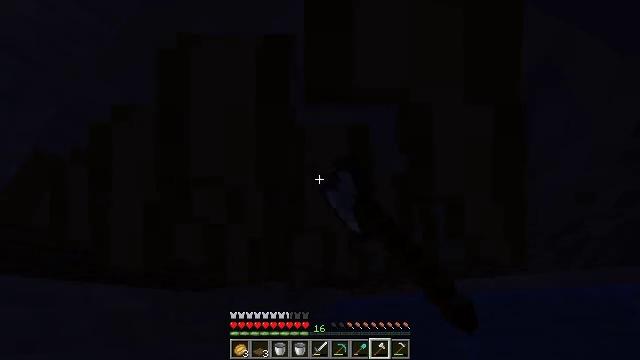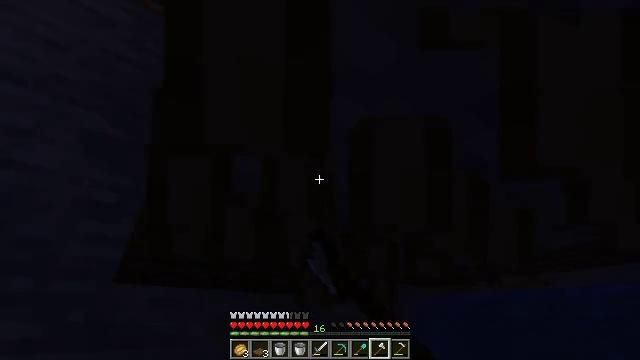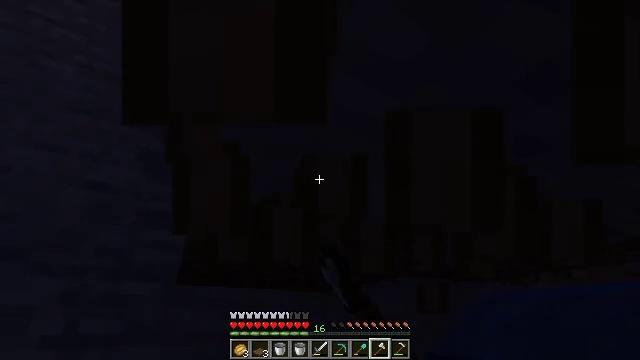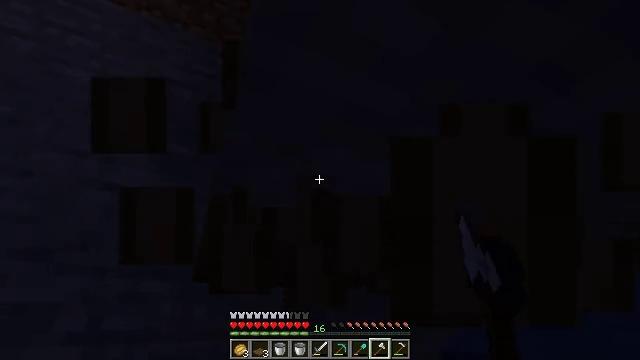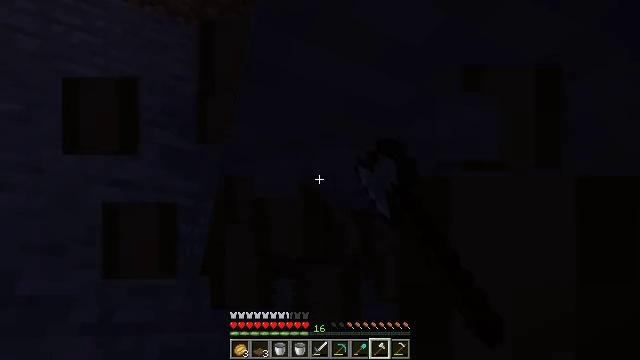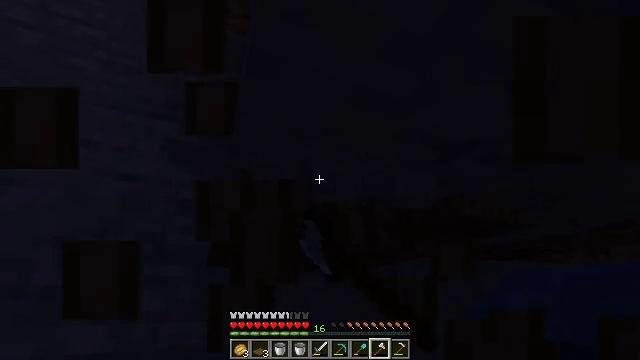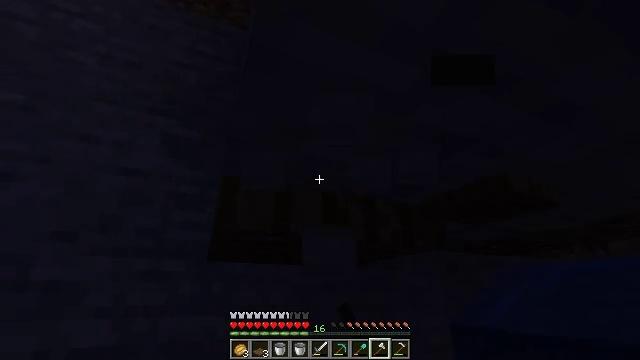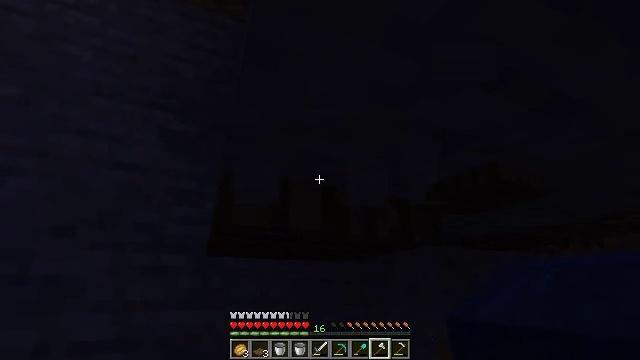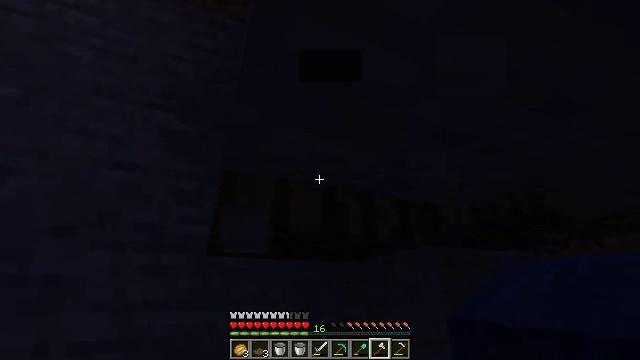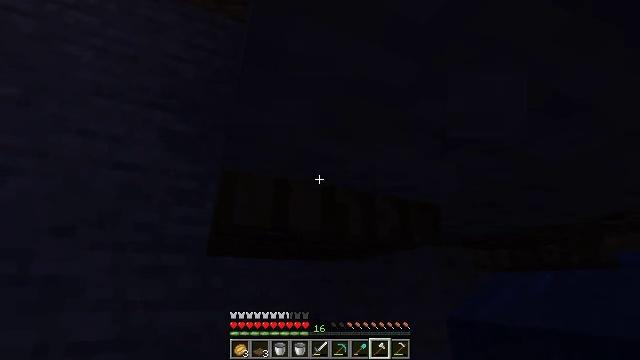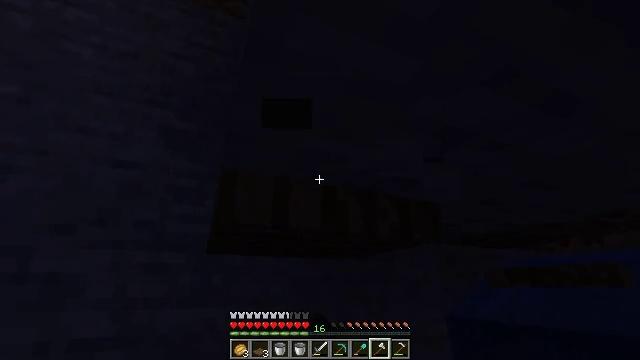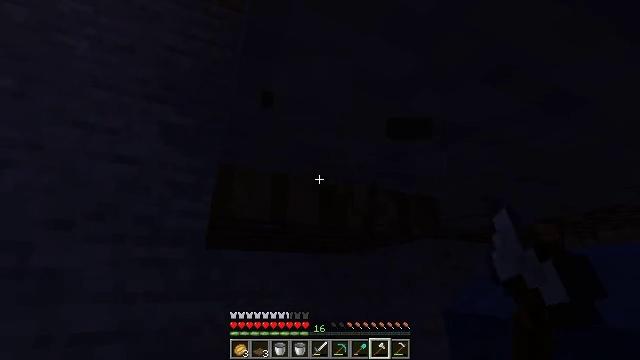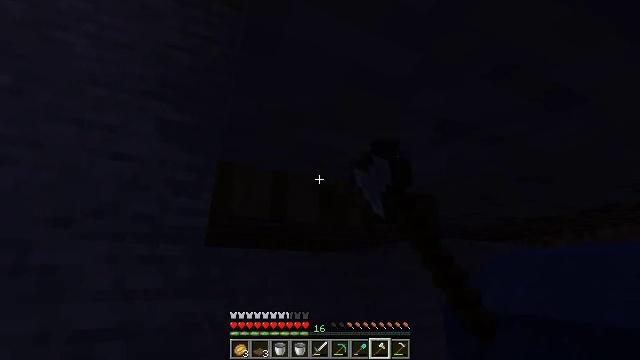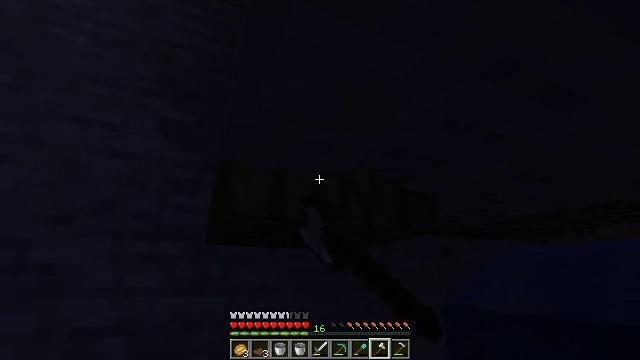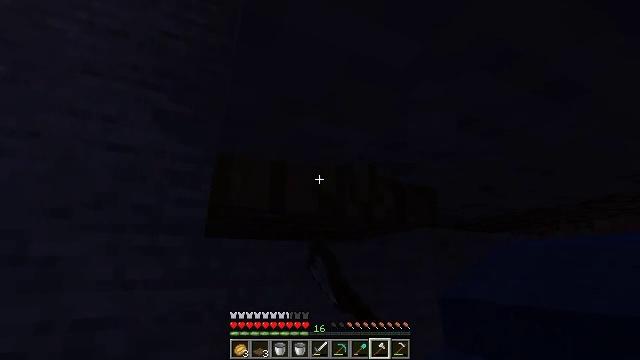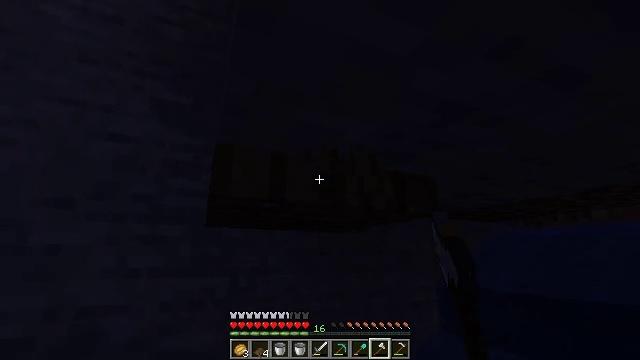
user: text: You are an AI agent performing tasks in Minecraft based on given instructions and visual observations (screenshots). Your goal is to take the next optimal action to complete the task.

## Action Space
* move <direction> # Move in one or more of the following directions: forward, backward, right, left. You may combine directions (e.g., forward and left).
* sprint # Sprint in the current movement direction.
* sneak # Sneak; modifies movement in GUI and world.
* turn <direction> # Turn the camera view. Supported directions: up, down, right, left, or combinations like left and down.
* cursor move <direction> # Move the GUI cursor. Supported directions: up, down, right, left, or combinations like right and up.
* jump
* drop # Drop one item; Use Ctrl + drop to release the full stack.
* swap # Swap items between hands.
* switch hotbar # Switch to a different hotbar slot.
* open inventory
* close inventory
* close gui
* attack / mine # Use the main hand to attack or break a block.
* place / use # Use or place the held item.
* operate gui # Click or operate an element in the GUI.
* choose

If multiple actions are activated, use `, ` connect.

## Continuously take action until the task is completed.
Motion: motion action
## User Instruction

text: Destroy the spruce trapdoor to collect it.
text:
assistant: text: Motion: turn left, attack / mine
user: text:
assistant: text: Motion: turn left, attack / mine
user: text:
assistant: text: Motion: turn left, attack / mine
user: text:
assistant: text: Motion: turn left and down, attack / mine
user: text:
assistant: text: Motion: turn left and down, attack / mine
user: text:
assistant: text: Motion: turn down, attack / mine
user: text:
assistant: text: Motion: turn down, attack / mine
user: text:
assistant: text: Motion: attack / mine
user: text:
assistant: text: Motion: attack / mine
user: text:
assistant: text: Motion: attack / mine
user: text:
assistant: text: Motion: turn down, attack / mine
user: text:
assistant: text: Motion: attack / mine
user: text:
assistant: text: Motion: attack / mine
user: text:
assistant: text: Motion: turn down, attack / mine
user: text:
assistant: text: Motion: turn down, attack / mine
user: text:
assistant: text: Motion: turn down, attack / mine
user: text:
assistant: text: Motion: attack / mine
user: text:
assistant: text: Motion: attack / mine
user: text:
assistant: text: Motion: attack / mine
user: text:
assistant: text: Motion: attack / mine
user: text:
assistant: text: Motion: attack / mine
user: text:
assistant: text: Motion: attack / mine
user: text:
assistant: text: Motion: attack / mine
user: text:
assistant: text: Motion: attack / mine
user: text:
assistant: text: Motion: attack / mine
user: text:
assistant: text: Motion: attack / mine
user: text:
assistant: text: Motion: attack / mine
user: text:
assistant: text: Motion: attack / mine
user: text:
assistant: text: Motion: attack / mine
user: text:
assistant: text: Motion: attack / mine